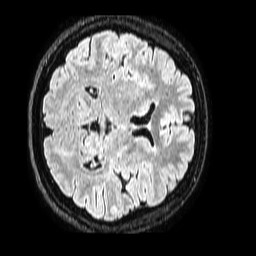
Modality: FLAIR
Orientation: axial
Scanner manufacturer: philips
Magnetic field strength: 1.5 T
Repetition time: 4.8 s
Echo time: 0.3 s